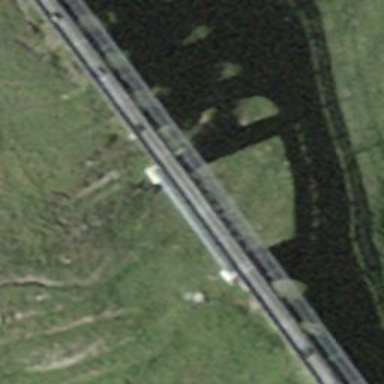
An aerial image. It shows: Funicular railway bridge with one track.